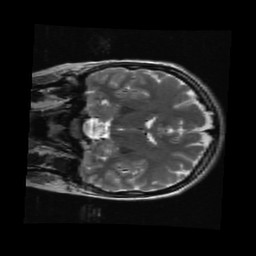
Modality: T2w
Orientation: coronal
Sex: female
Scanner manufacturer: ge
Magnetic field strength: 3 T
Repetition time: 5 s
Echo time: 0.101 s